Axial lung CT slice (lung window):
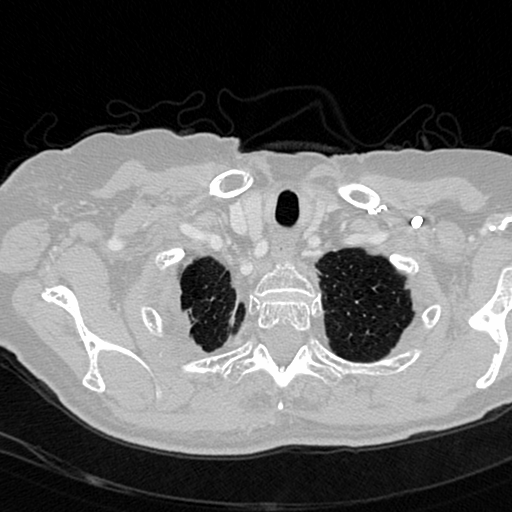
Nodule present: no